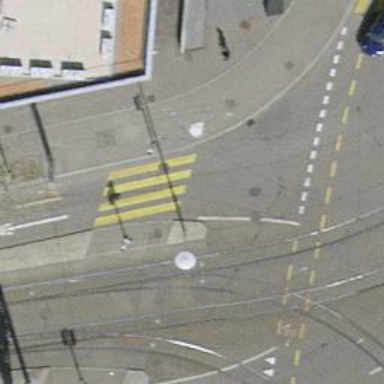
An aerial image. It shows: Kerb barrier.